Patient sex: M
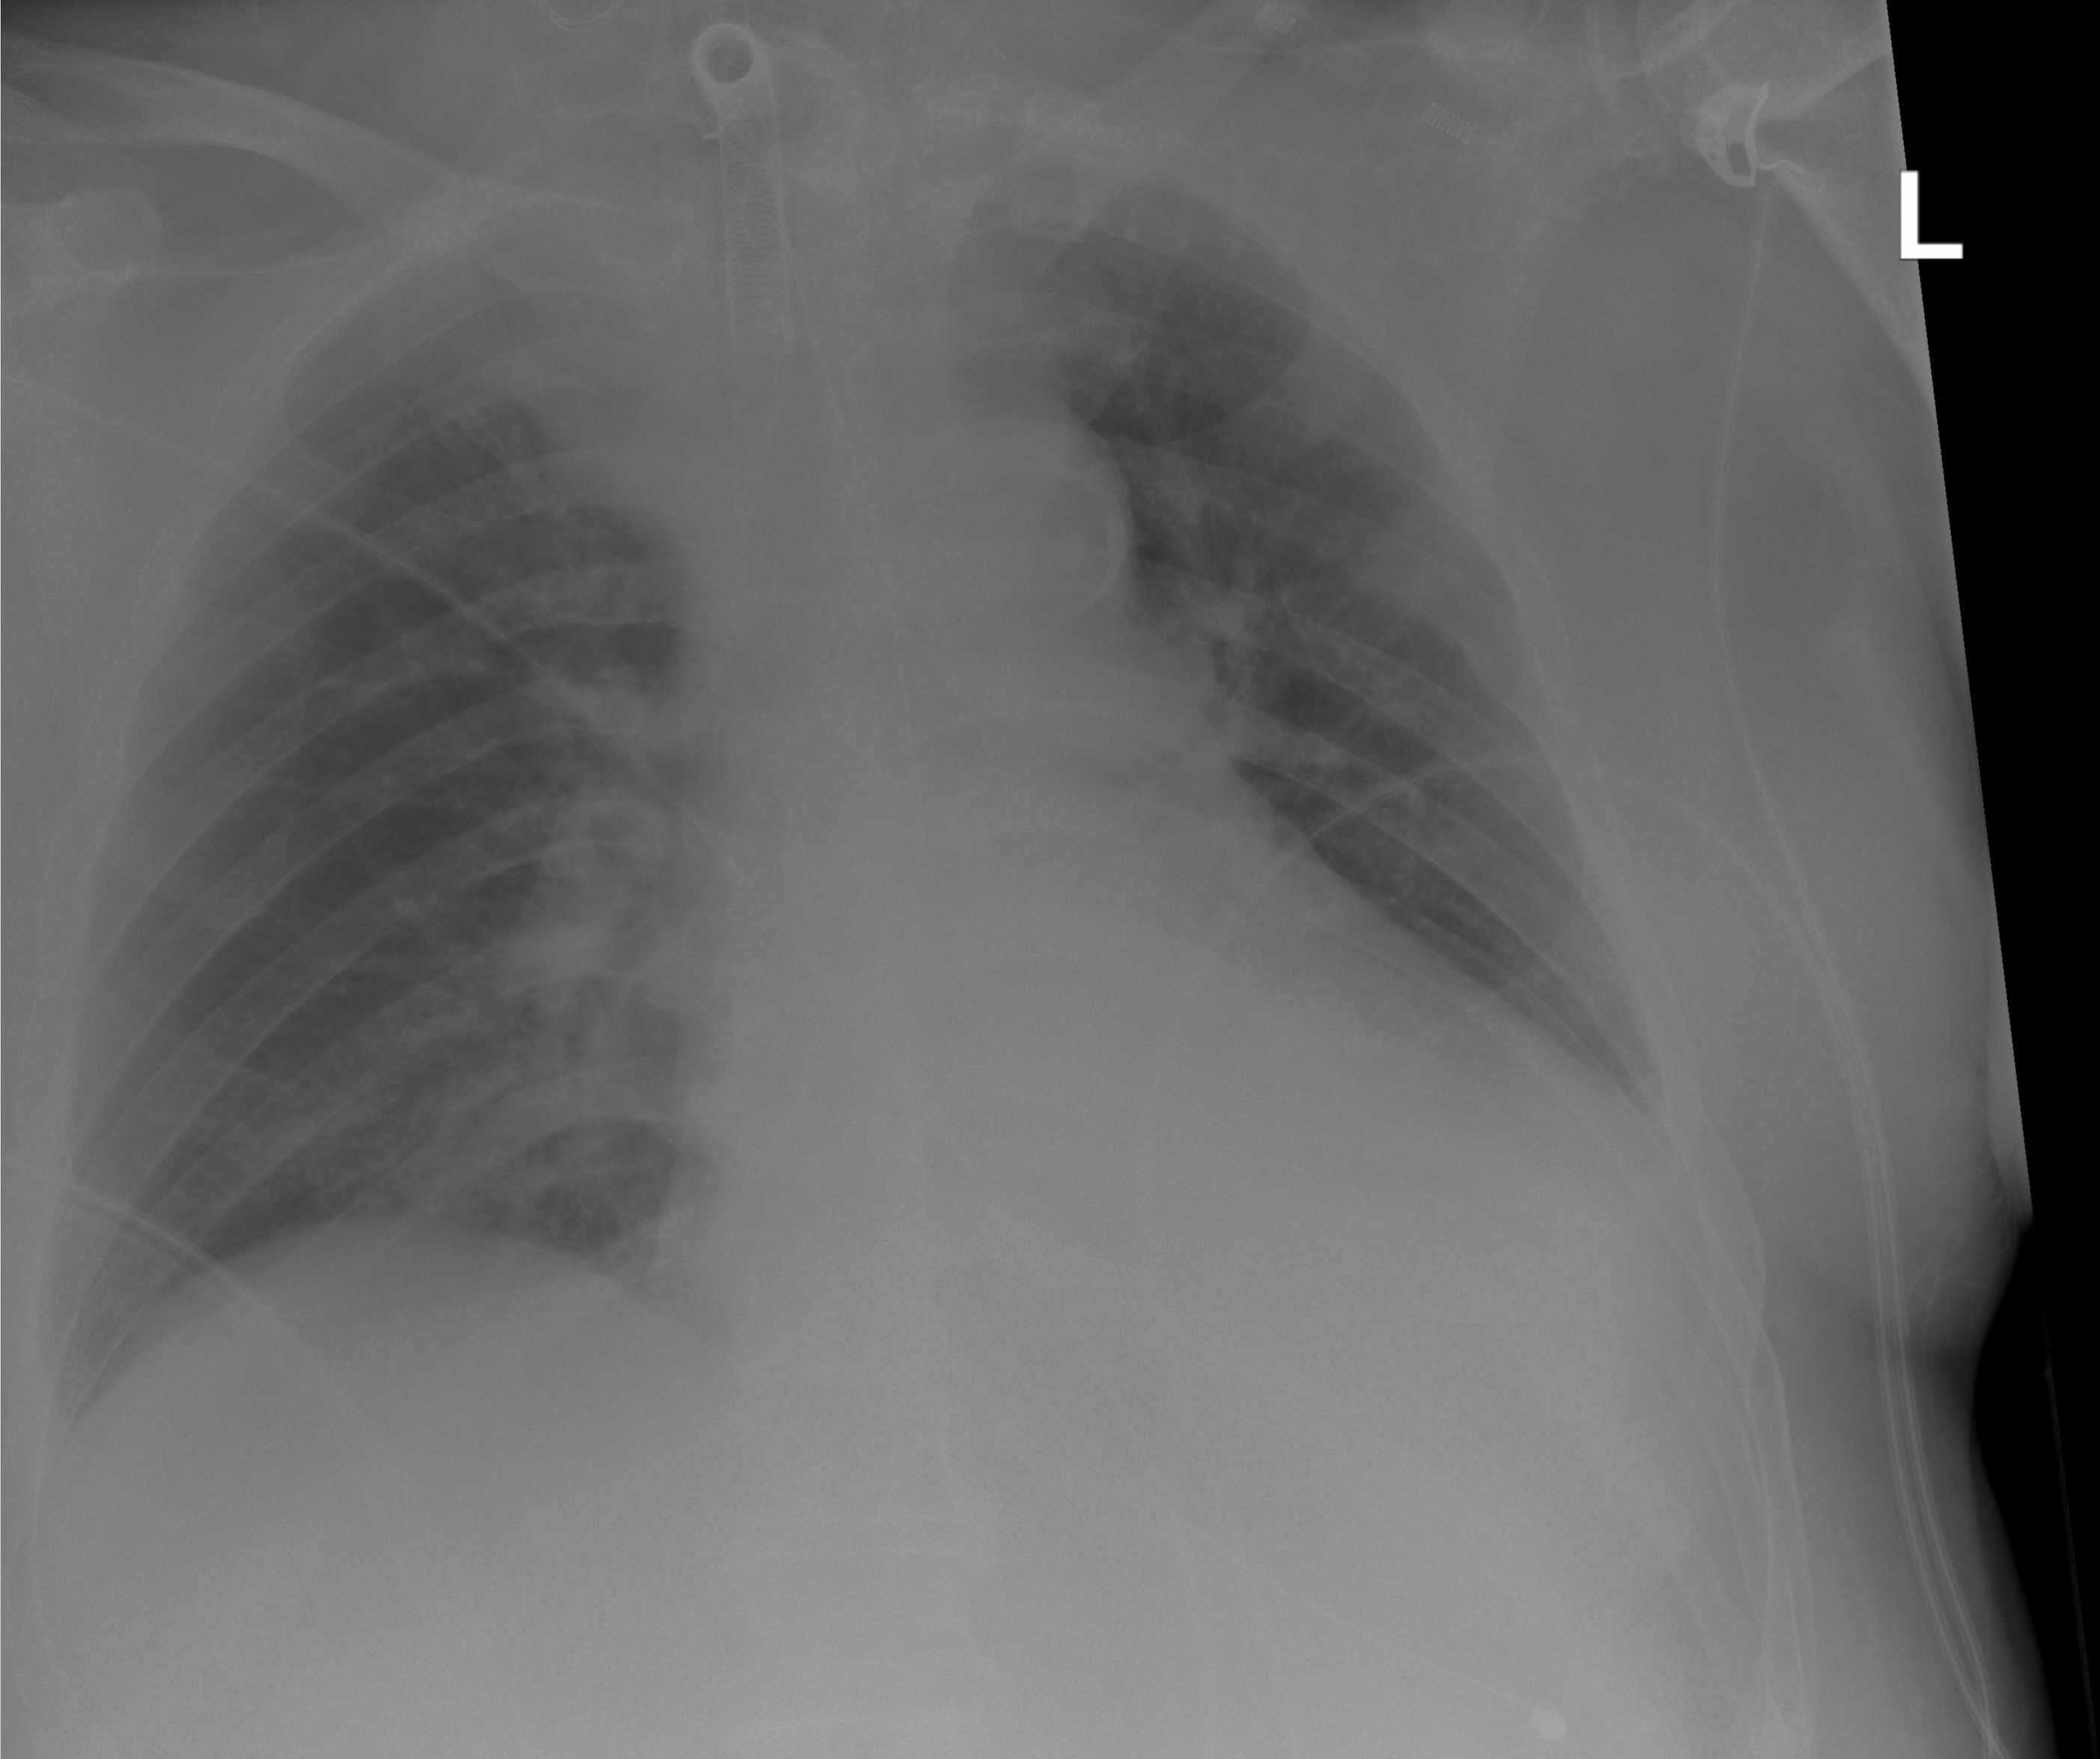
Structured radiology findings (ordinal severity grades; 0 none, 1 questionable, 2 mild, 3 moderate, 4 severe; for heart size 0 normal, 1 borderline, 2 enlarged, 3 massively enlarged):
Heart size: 2
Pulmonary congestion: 1
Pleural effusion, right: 0
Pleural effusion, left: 1
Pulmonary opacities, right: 0
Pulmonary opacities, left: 0
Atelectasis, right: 0
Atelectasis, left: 2